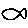
Label: fish